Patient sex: M
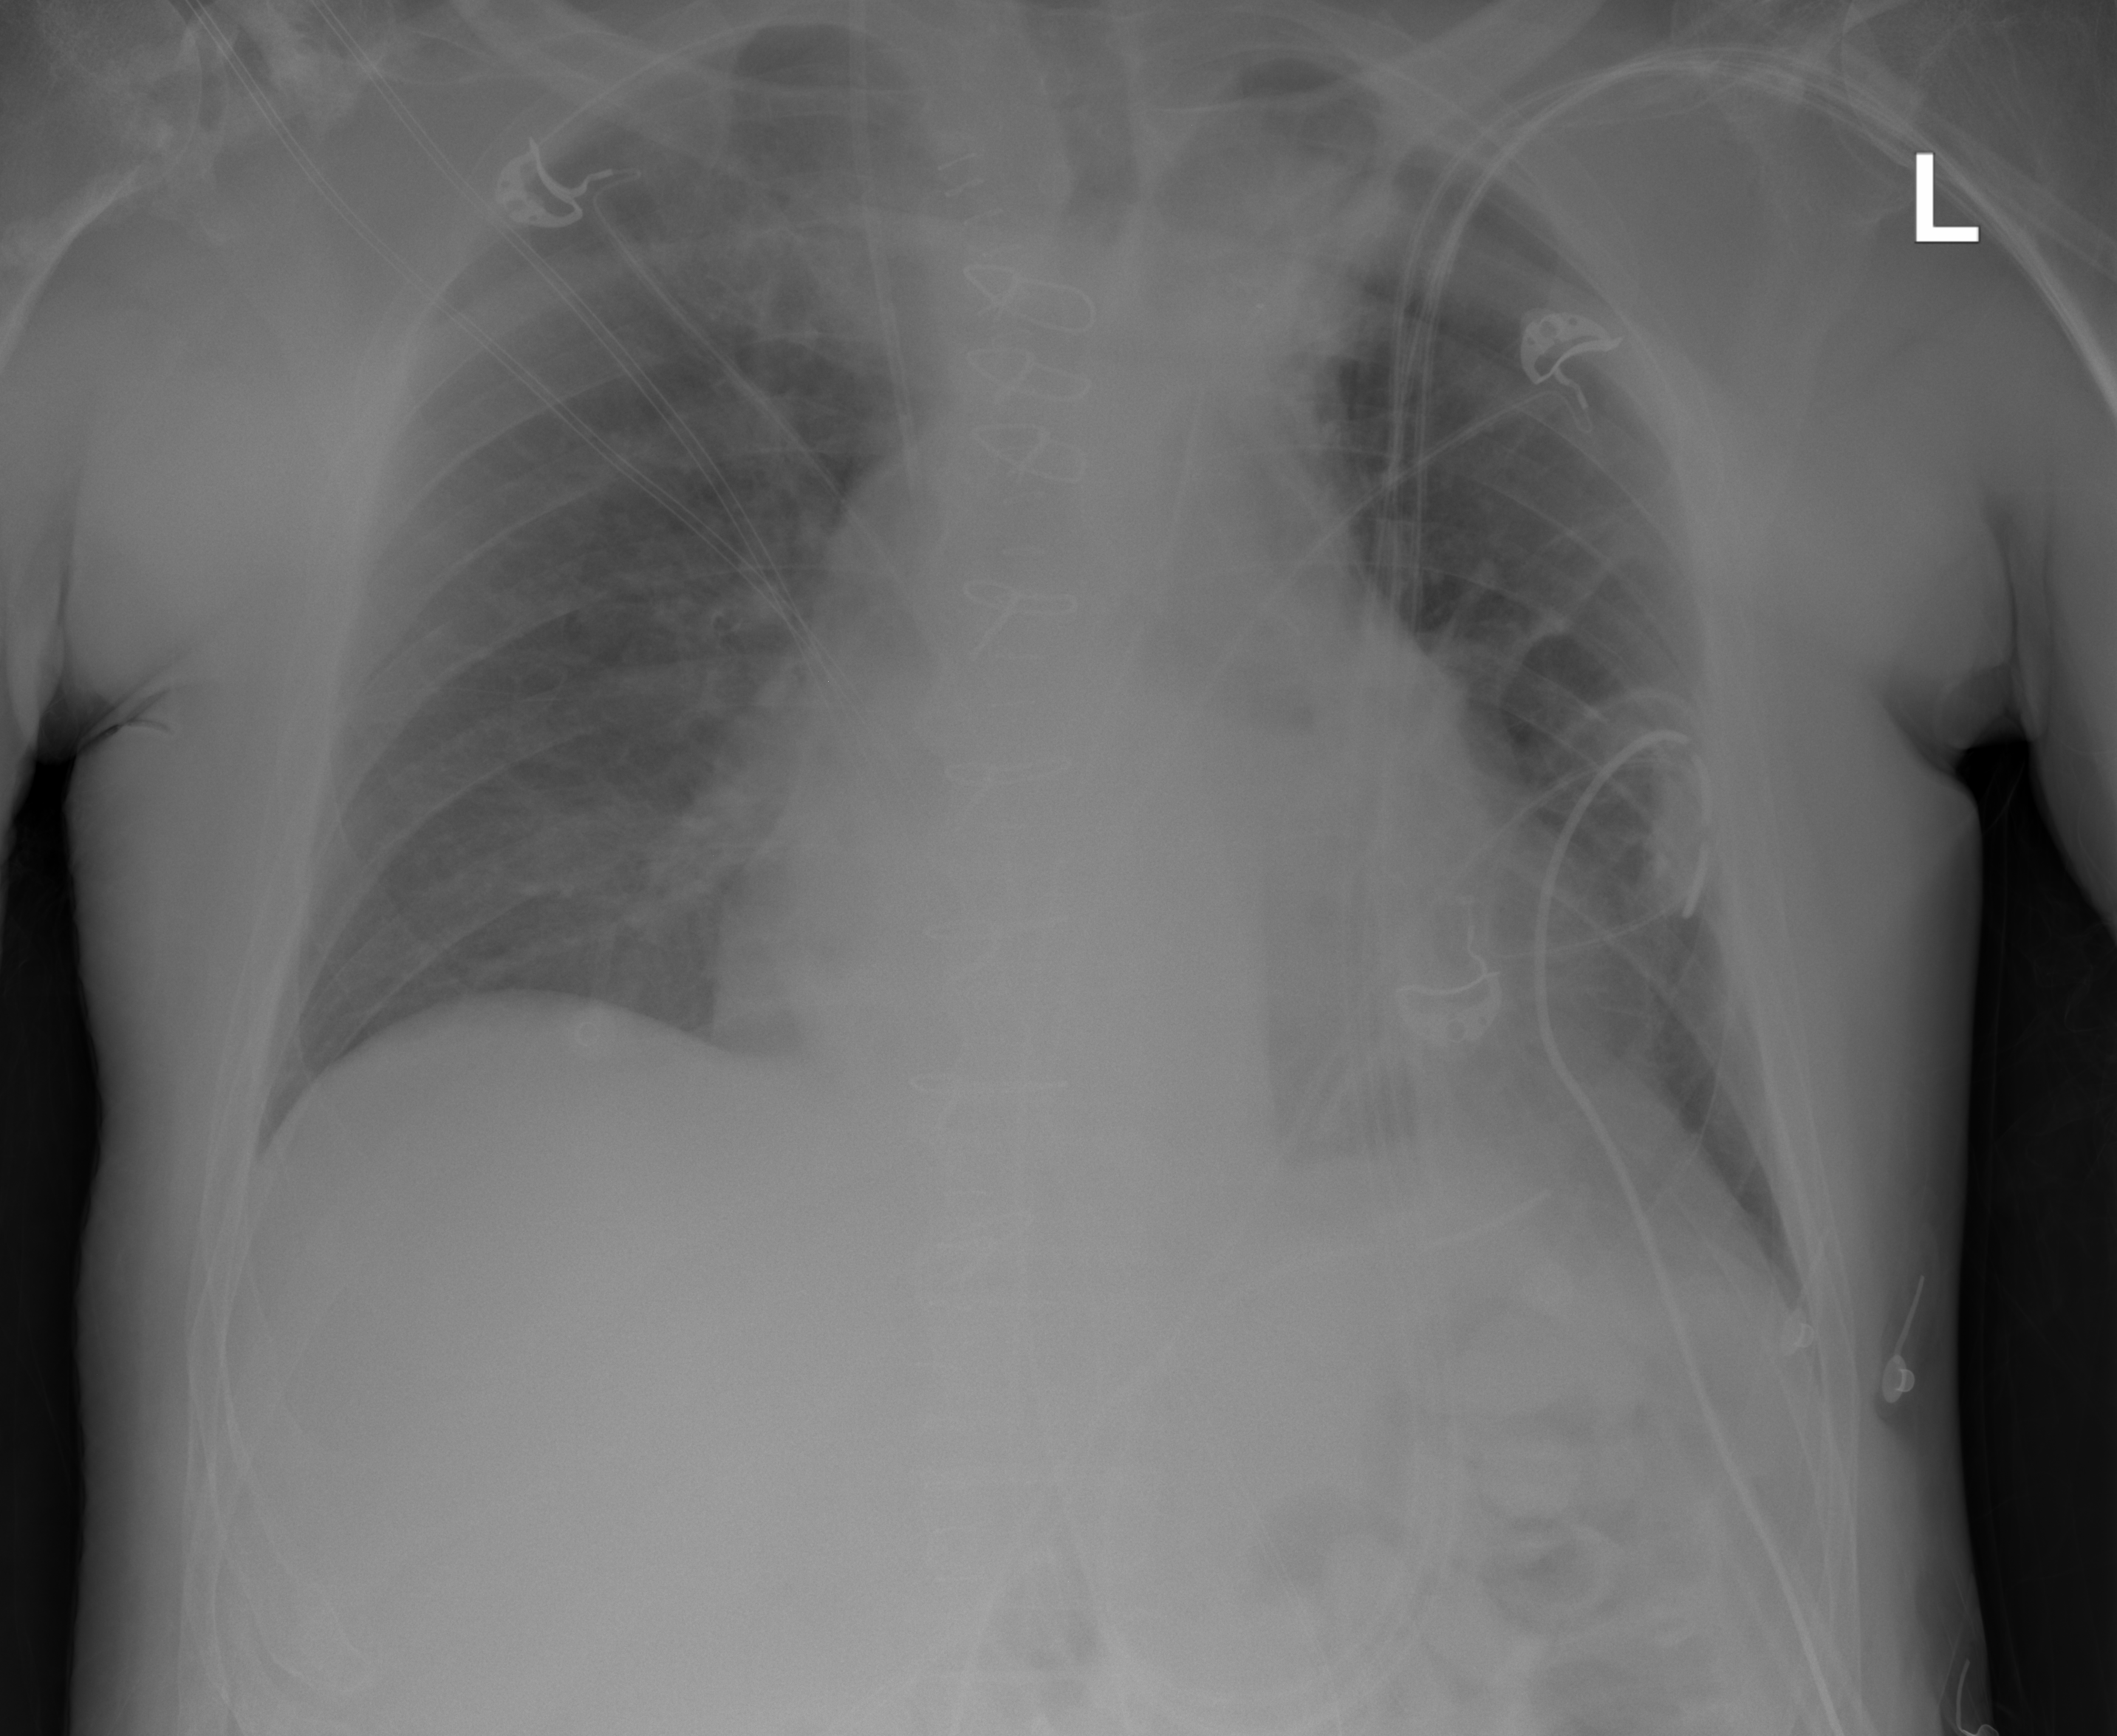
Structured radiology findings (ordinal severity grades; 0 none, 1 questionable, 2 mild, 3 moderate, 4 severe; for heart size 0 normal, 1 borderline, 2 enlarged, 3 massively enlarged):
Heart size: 2
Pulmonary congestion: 0
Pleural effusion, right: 0
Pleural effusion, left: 2
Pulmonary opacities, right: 0
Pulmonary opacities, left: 2
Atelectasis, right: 0
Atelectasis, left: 2